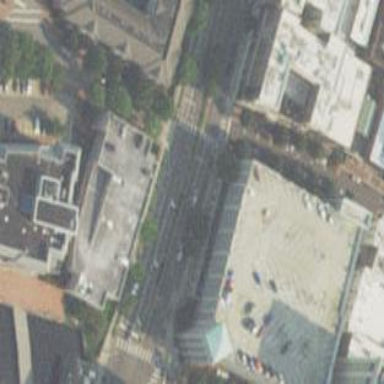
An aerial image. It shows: Multi-storey parking building.